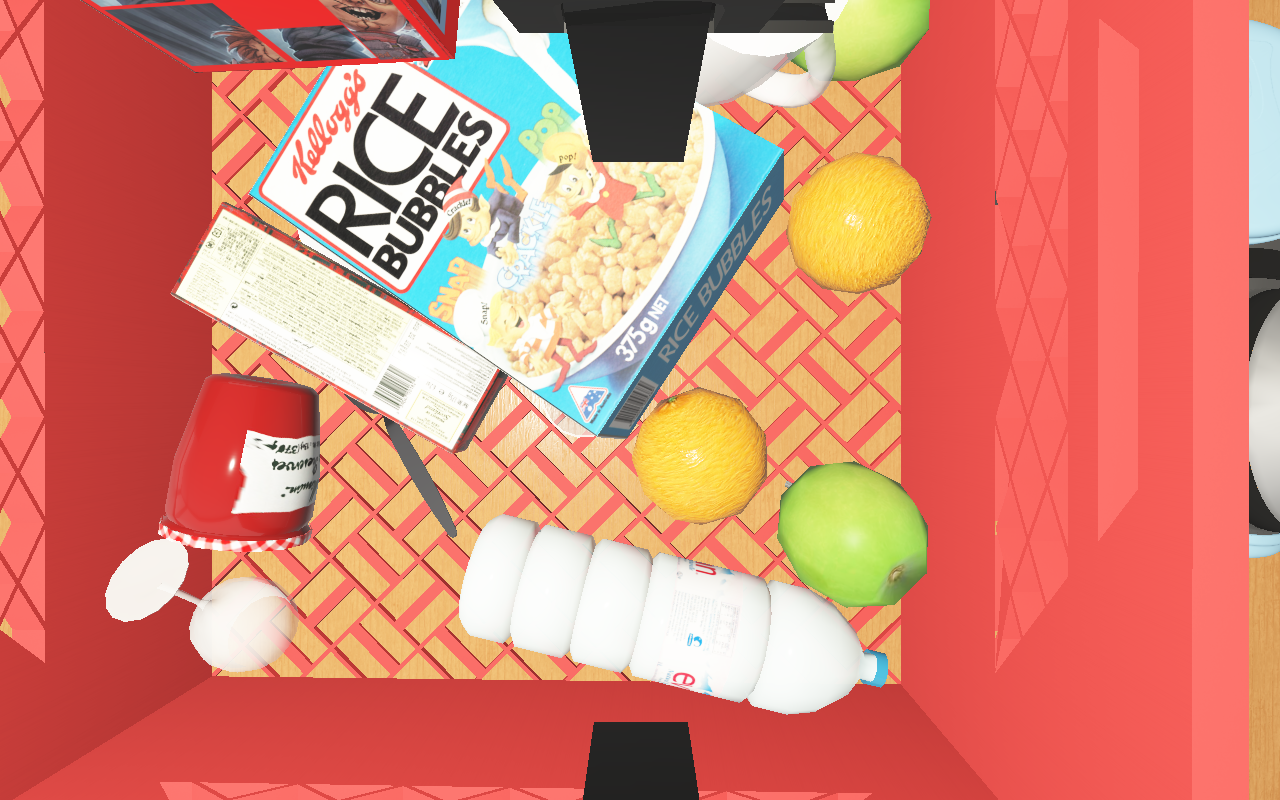
Objects in the scene:
carafe
apple
apple
orange
orange
plate
wineglass
honey jar
cereal box